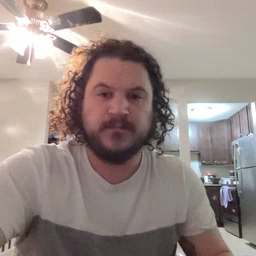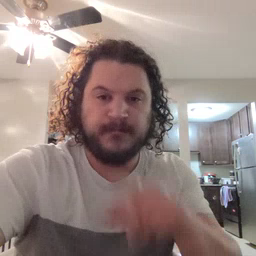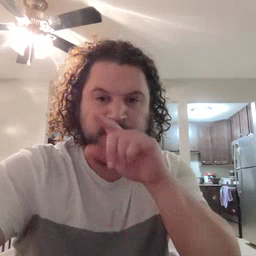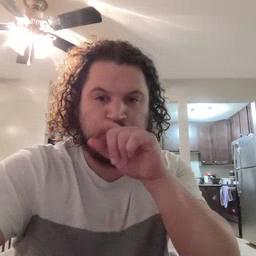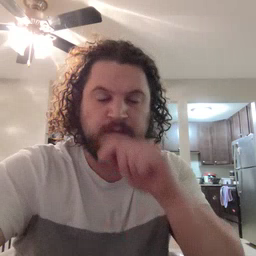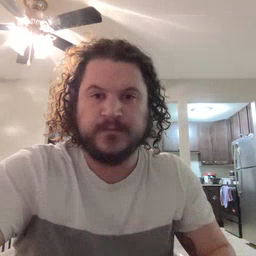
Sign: bird